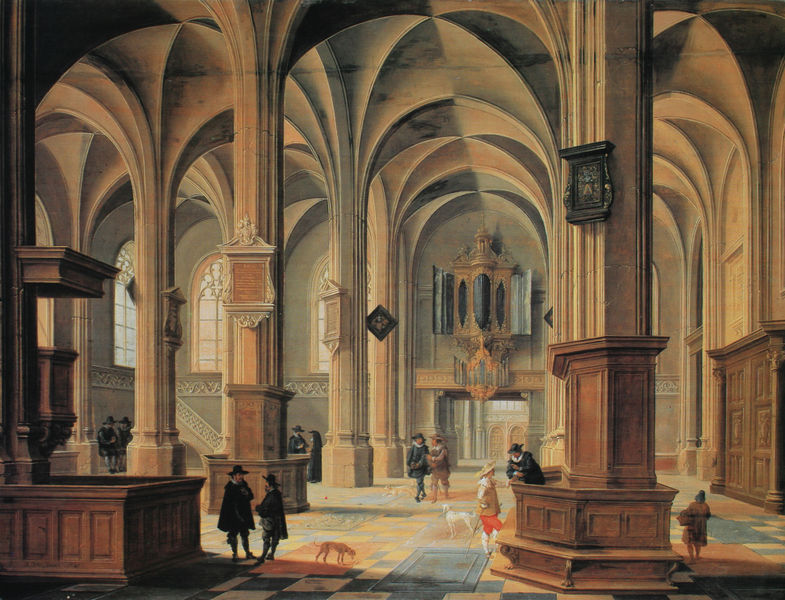
Titel: Die Cunerakerk in Rhenen
Künstler: Bartholomeus van Bassen
Standort: London
Institution: National Gallery
Schlagwörter: gemälde, menschen, fenster, hut, pfeiler, säulen, hund, hunde, kirche, boden, gotik, bögen, gewölbe, fliesen, altar, kathedrale, wappen, kreuzrippen, orgel, kanzel, emblem, inne